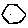
Label: hexagon